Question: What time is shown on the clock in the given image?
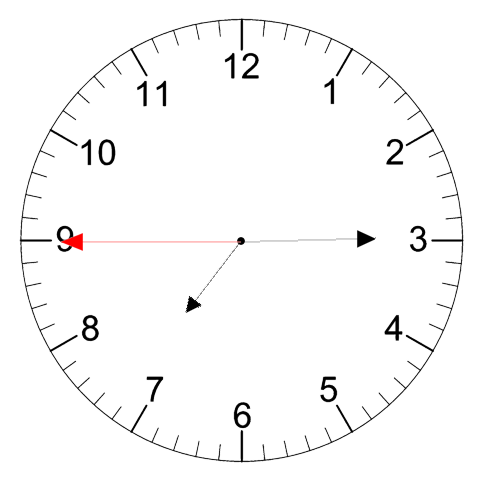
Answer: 07:14:45